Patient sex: F
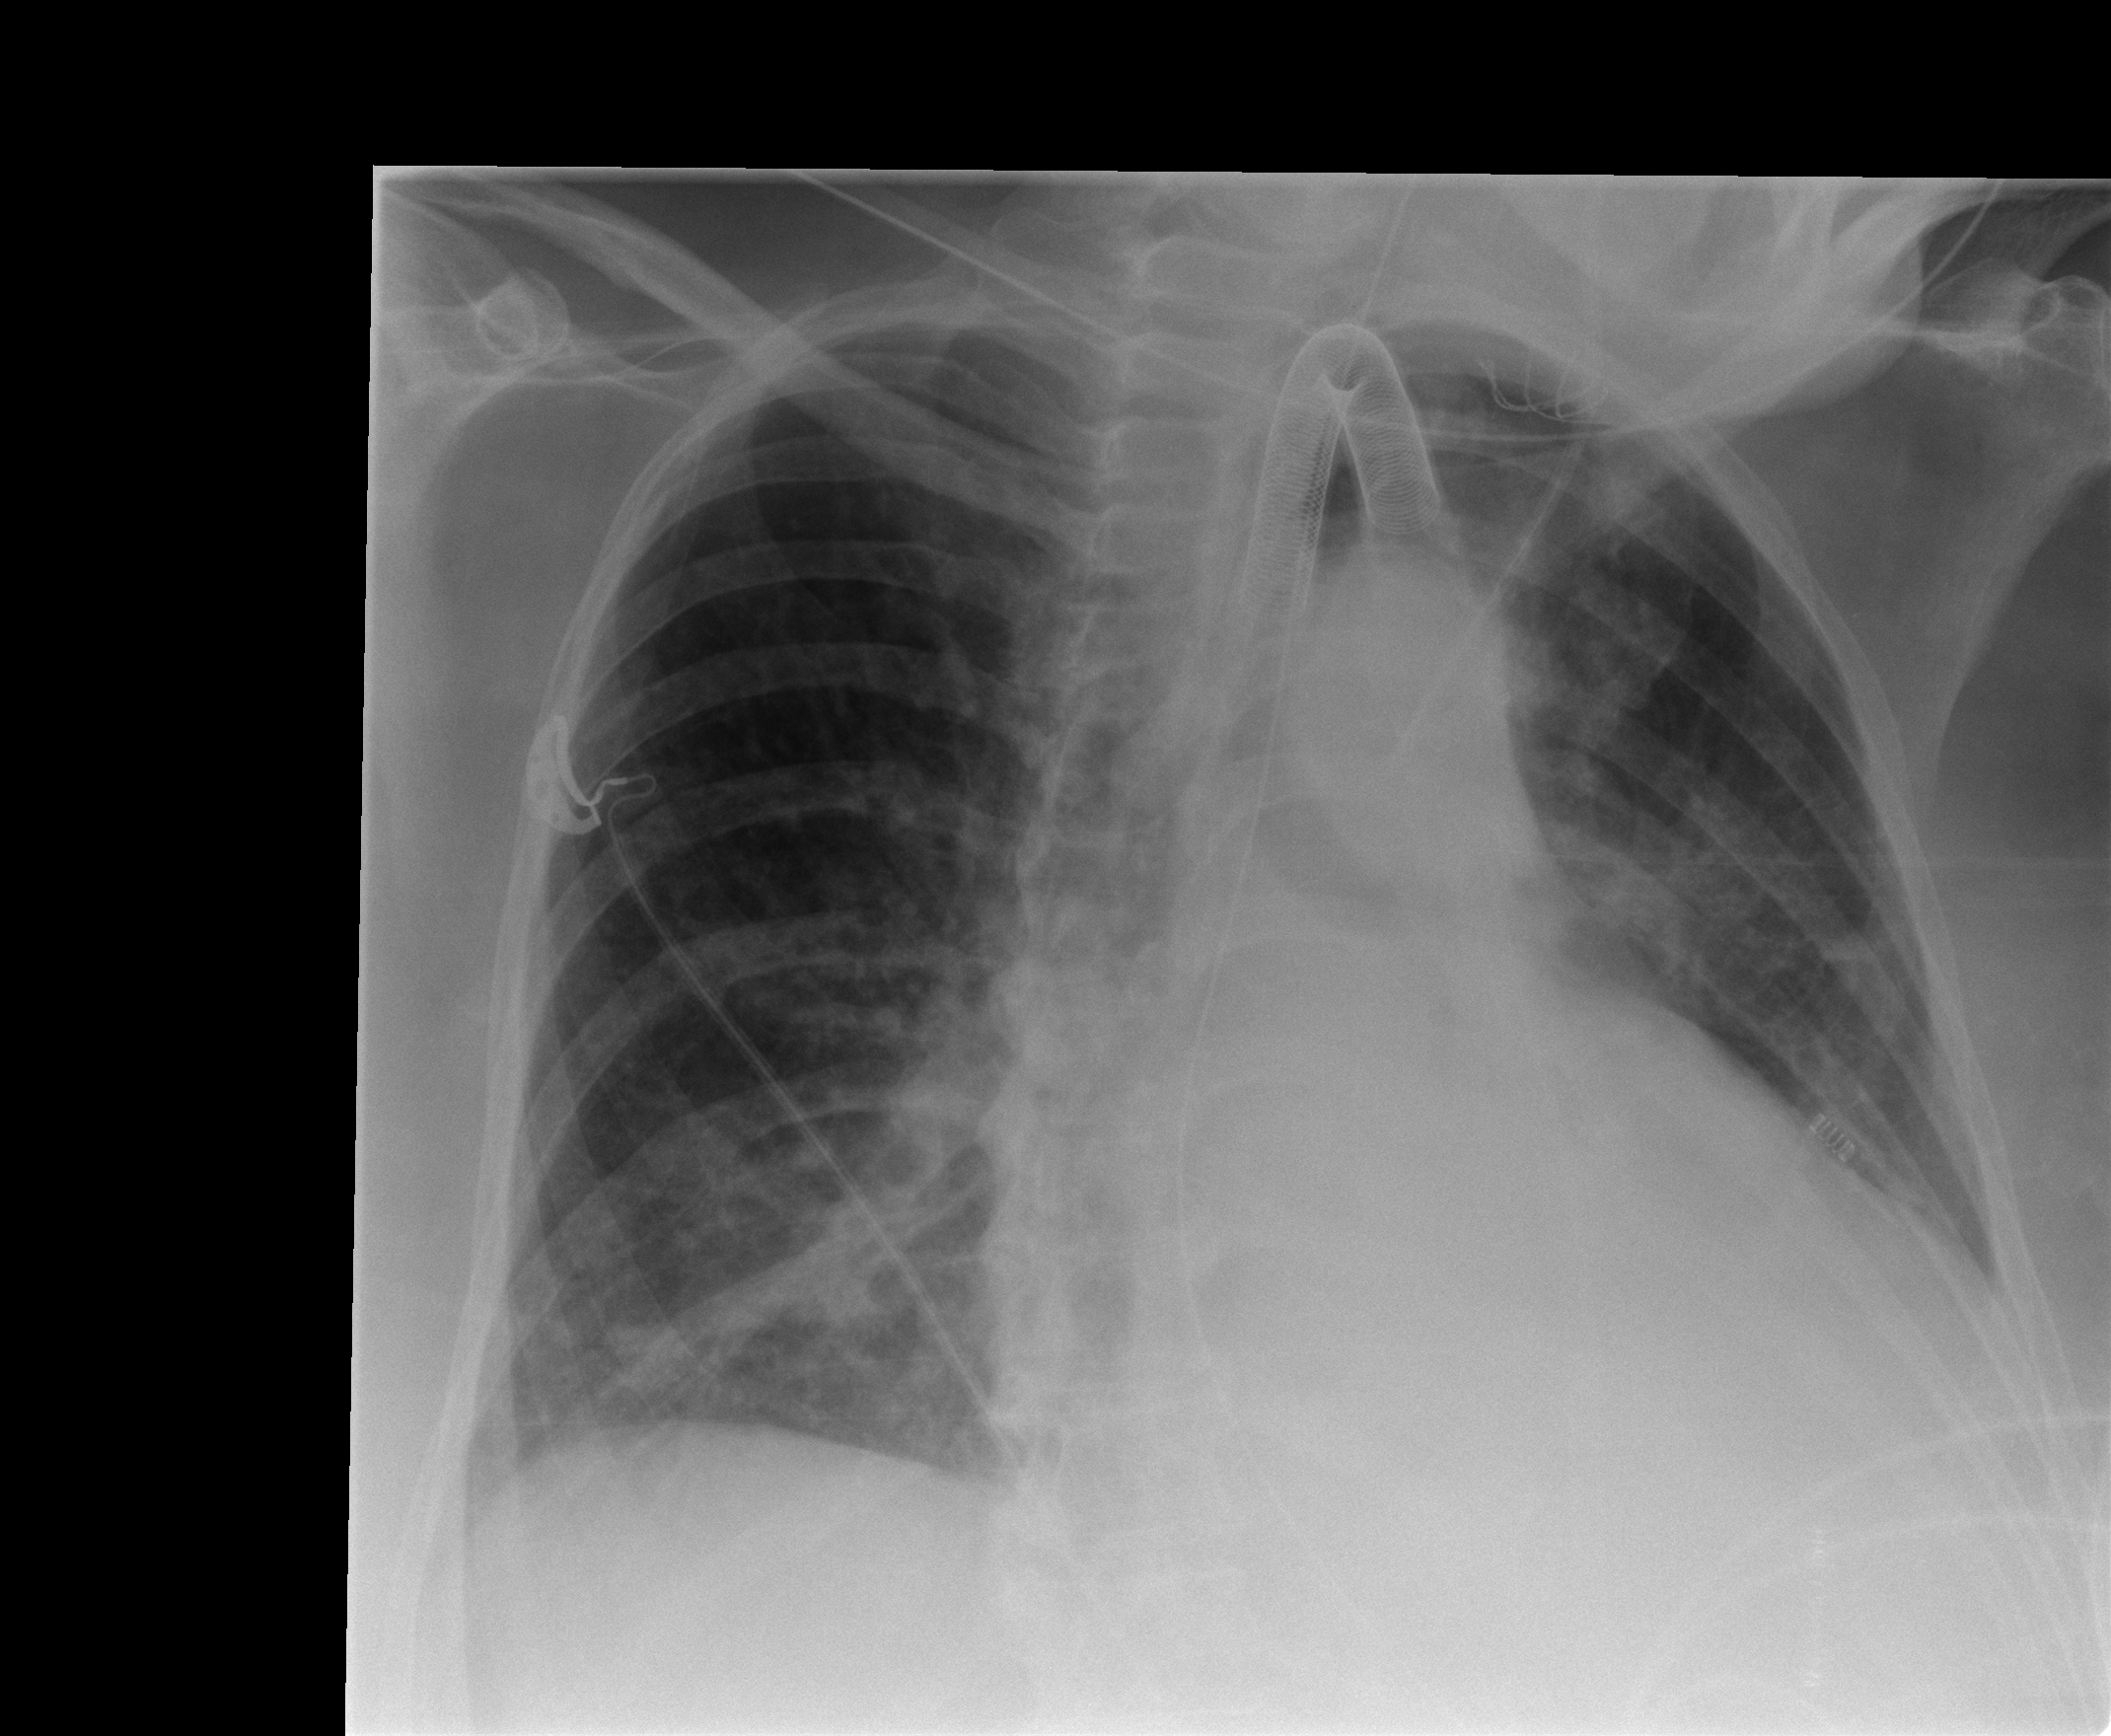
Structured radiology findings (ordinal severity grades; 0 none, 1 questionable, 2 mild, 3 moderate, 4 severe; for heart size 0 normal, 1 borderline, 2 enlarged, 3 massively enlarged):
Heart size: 2
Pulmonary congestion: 0
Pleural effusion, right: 0
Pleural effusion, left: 2
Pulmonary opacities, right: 0
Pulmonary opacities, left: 0
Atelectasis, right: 0
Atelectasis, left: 2